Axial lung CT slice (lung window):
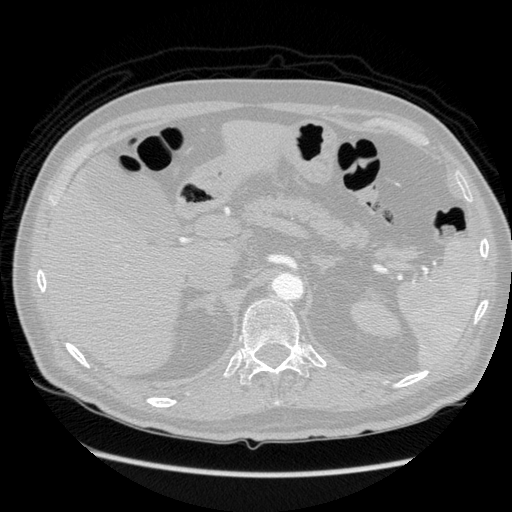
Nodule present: no